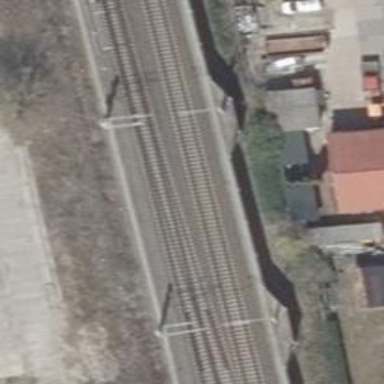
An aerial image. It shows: Abandoned railway.